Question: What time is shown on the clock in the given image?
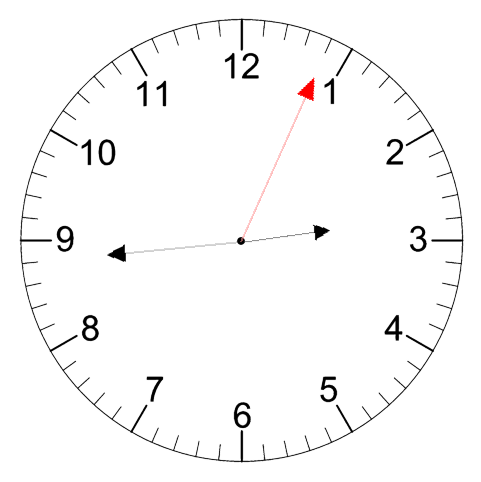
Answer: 02:44:04